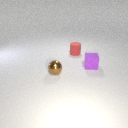
small purple rubber cube in front of small red rubber cylinder